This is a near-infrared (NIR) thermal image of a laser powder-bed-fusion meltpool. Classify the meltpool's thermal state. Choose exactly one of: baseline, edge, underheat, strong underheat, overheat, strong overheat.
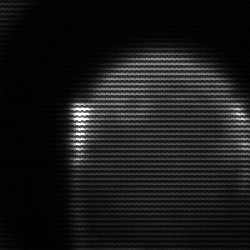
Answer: edge